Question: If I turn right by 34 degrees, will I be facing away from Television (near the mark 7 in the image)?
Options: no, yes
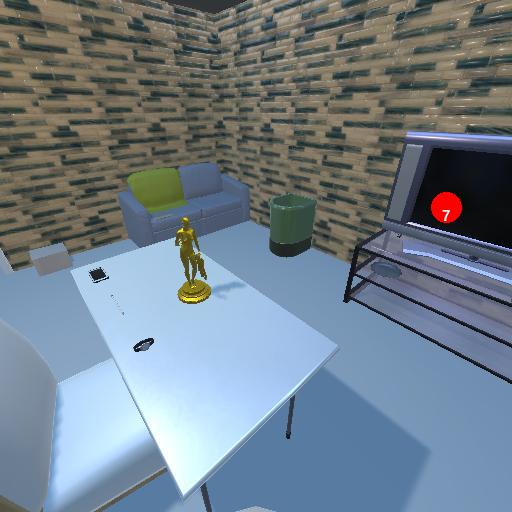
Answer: no